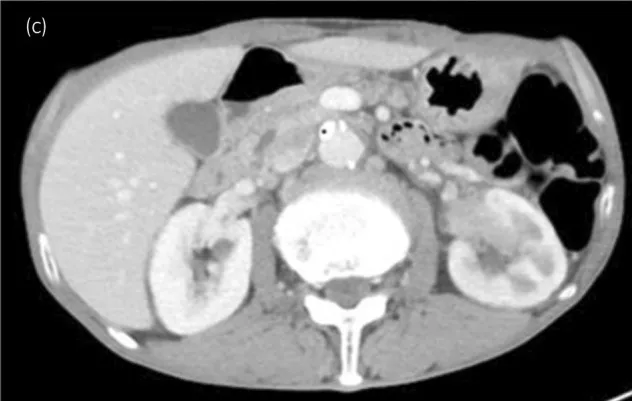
CT image on 7 months after treatment. Both adrenal metastasis (b) remained unchanged in size. We evaluated PD using RECIST 1.1.
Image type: radiology (ct)